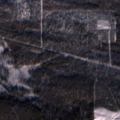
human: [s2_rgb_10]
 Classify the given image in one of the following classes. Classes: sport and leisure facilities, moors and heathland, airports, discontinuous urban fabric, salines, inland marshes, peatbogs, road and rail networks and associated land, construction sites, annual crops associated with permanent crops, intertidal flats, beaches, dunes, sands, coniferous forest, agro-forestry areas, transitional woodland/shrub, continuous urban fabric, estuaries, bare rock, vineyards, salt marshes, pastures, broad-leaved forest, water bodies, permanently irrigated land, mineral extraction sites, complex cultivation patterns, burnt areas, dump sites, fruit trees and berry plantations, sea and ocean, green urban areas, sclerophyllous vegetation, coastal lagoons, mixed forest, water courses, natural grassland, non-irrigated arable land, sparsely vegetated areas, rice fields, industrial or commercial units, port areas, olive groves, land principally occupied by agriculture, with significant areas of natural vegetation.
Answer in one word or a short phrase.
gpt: coniferous forest, mixed forest, transitional woodland/shrub